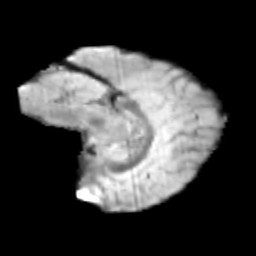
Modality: T2w
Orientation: sagittal
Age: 13
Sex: male
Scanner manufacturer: siemens
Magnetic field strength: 3 T
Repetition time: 3.8 s
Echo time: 0.07 s